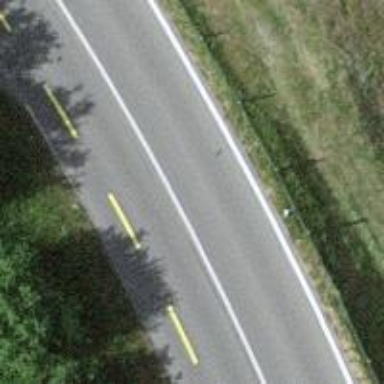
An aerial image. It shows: Primary highway.